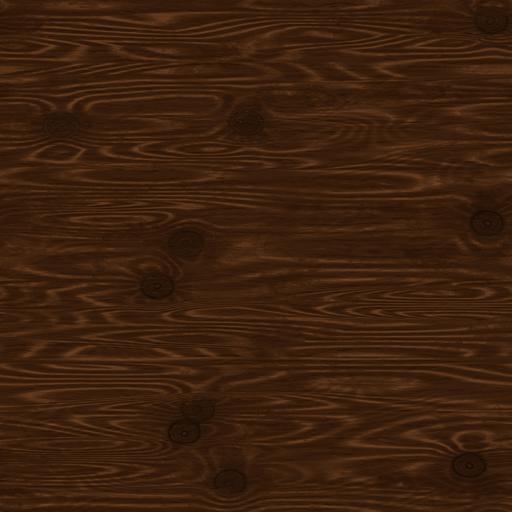
Tags: brown clean dark fine processed smooth wood wooden